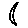
Label: moon